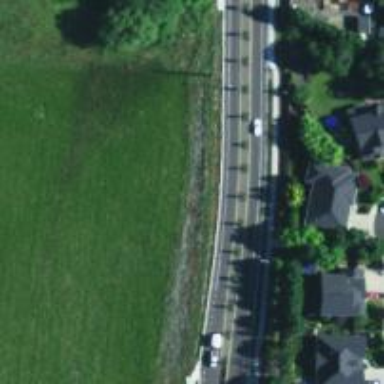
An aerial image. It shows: Secondary road with asphalt surface.